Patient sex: F
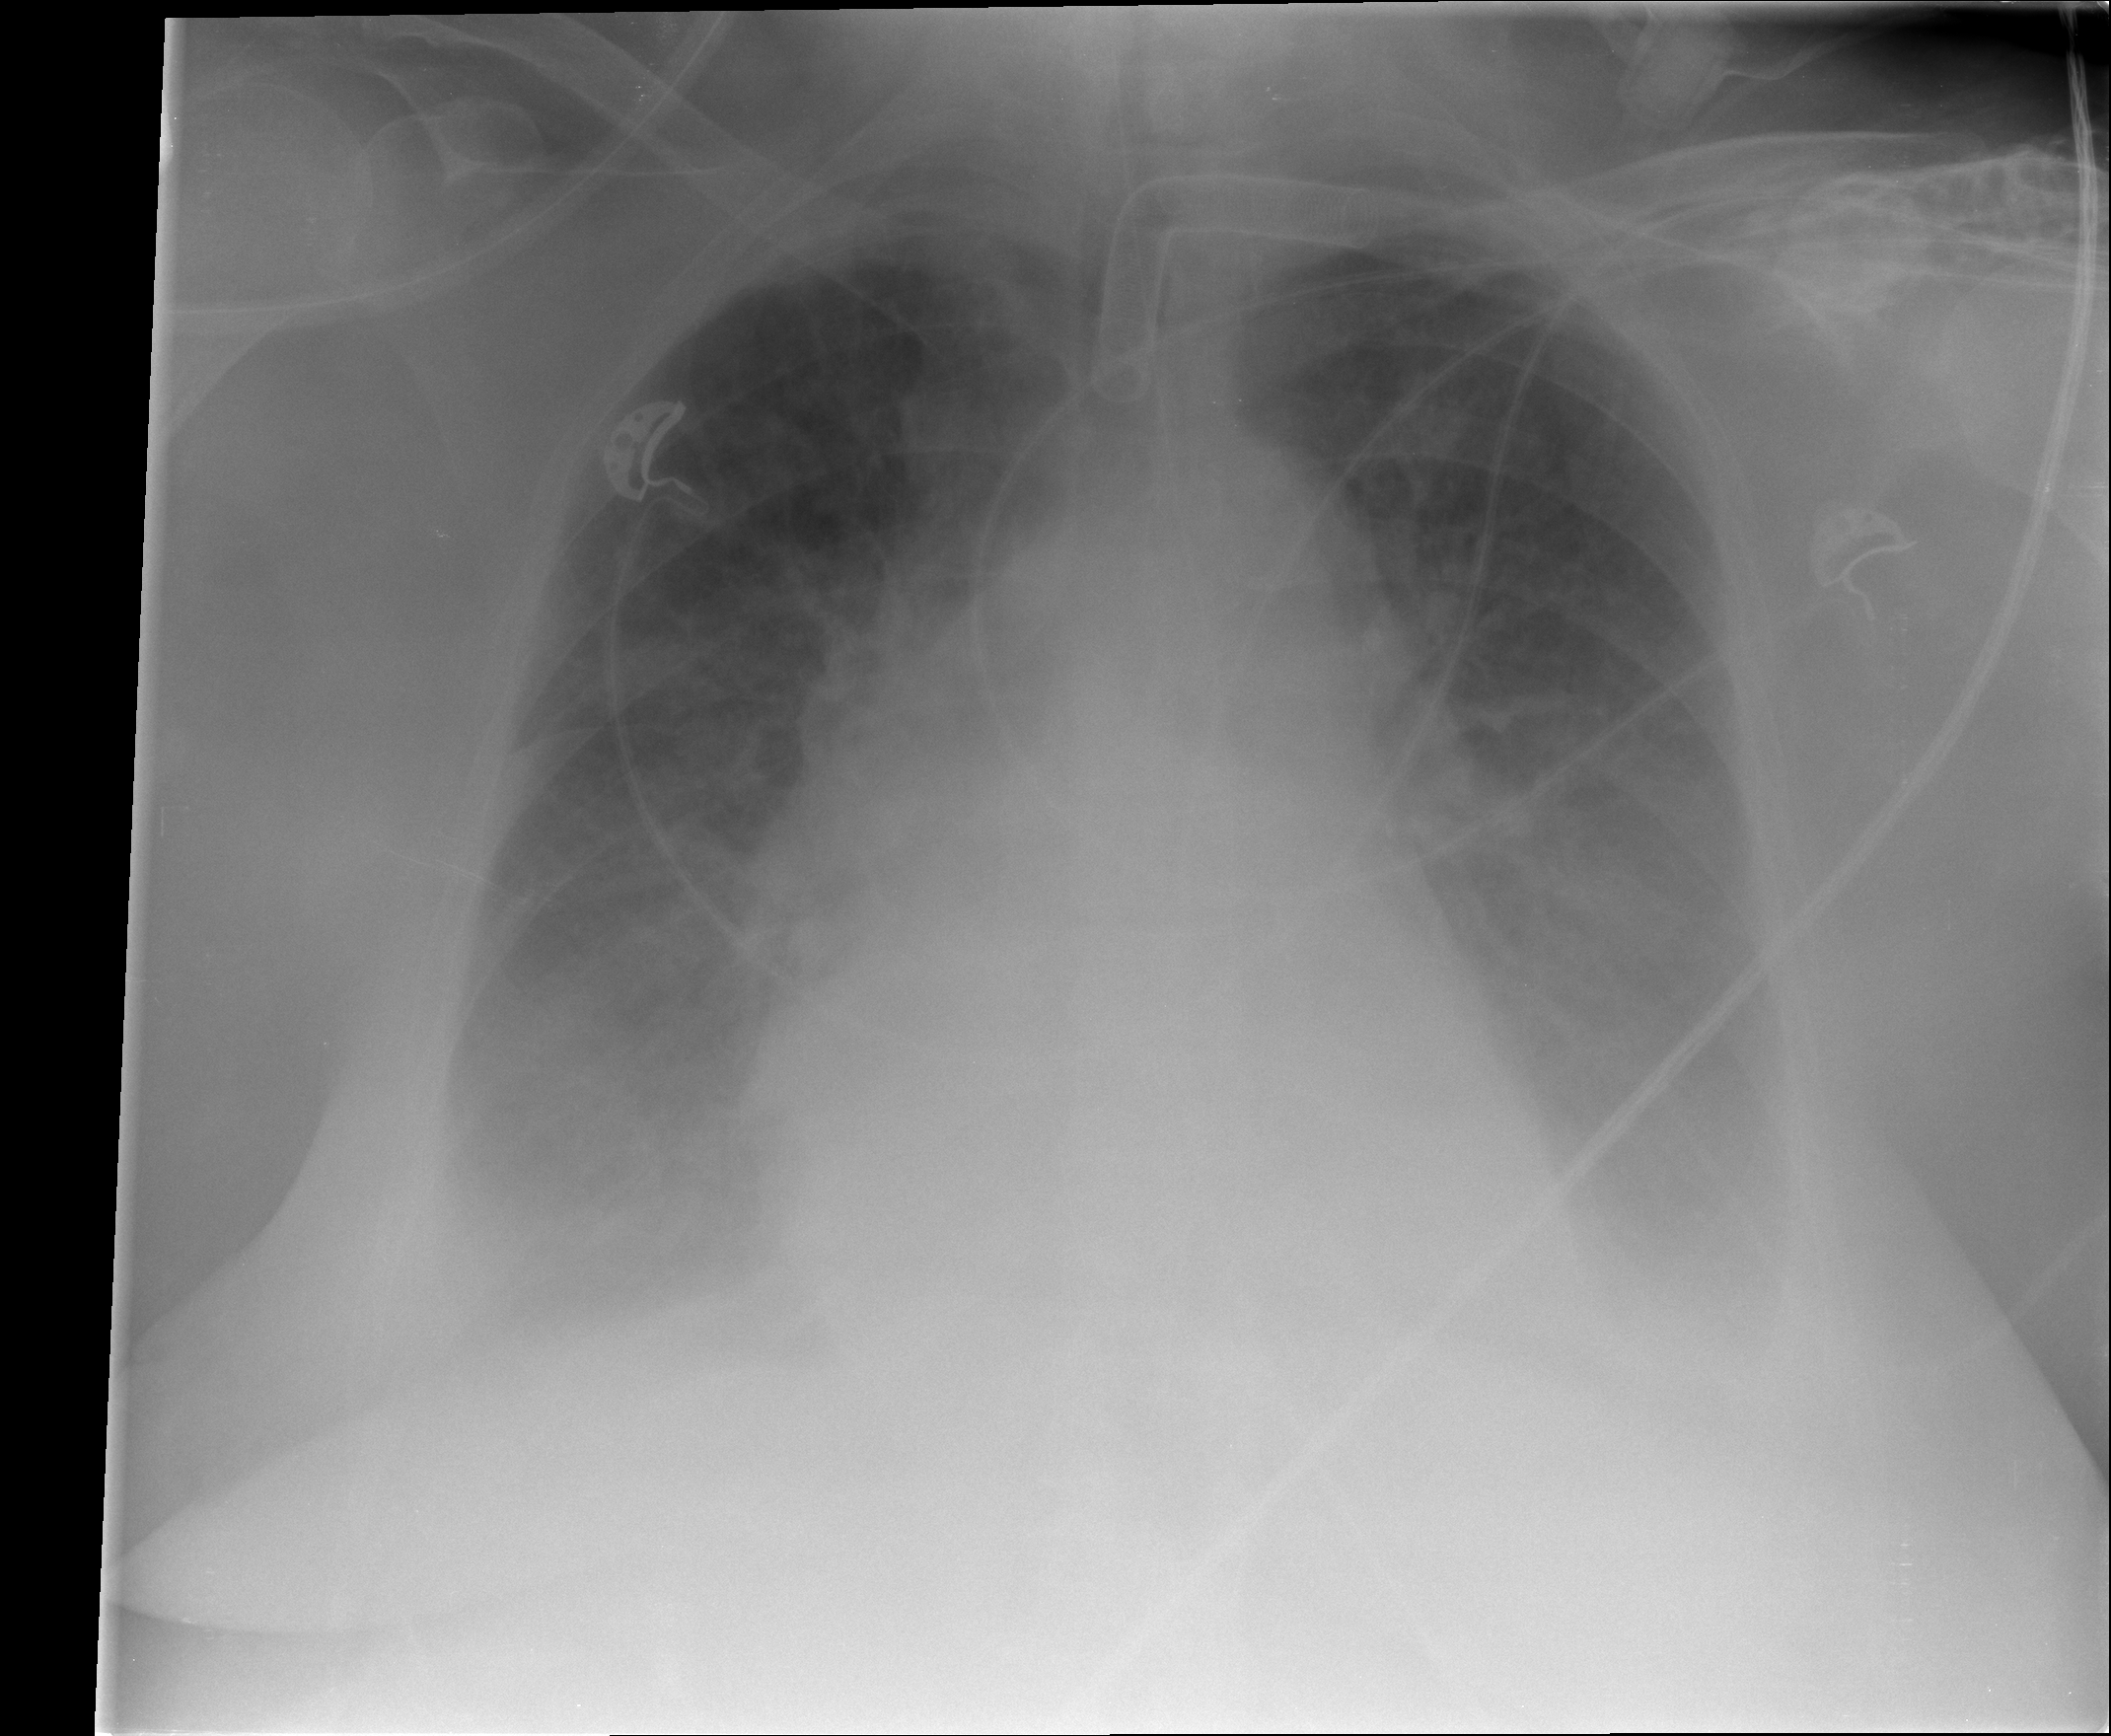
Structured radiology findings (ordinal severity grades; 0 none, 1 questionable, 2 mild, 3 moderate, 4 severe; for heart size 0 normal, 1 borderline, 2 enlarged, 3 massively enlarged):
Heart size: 2
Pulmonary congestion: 3
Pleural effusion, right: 2
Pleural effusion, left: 2
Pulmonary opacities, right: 0
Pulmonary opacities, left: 0
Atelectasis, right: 2
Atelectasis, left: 2